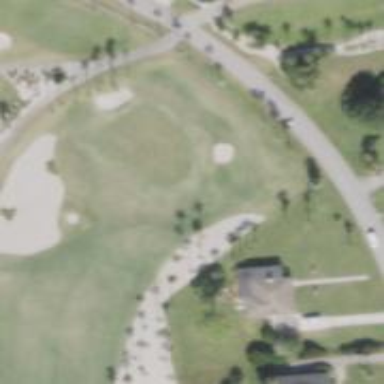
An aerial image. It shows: View of golf hole.